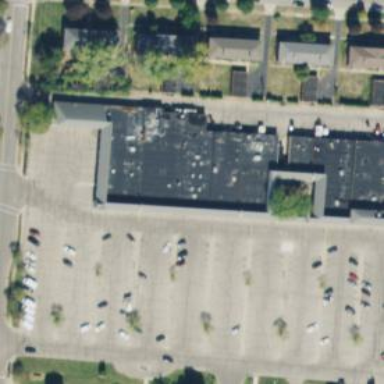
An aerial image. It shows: Supermarket.